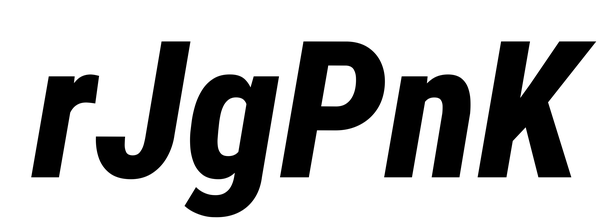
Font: Roboto-Italic_Condensed_ExtraBold_Italic